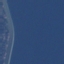
Label: SeaLake